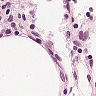
Metastatic tissue present: no